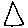
Label: triangle